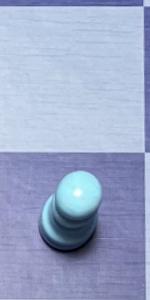
Label: Pawn_White